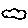
Label: cloud